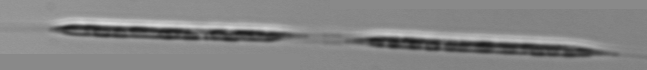
Label: Rhizosolenia